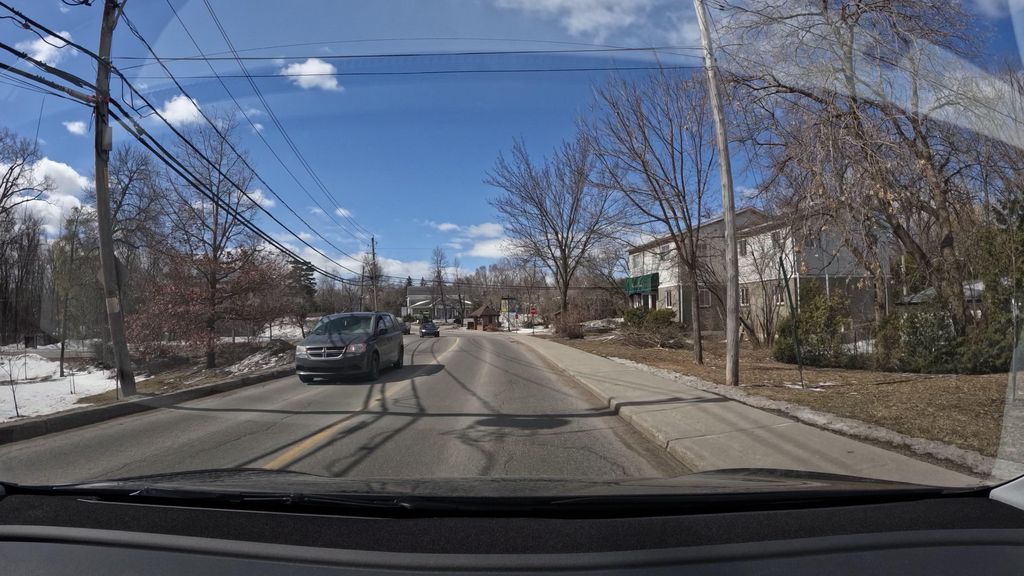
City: montreal